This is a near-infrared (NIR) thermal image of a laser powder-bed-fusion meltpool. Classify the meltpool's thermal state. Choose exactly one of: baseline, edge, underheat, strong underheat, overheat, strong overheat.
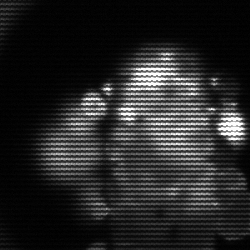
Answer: strong underheat